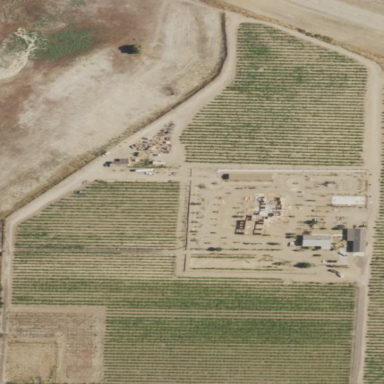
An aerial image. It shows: Vineyard.